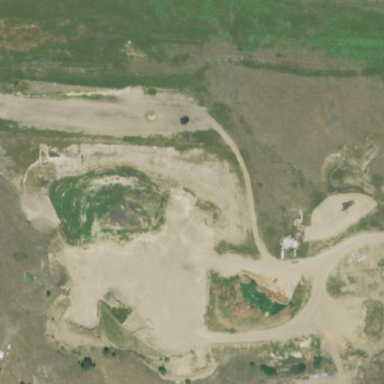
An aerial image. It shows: Quarry used for extracting aggregate resources.